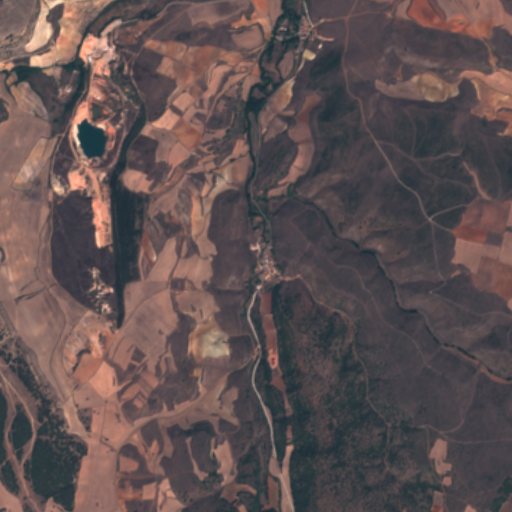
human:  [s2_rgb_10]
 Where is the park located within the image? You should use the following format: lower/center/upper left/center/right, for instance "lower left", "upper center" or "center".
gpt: The park is located in the upper center of the image.
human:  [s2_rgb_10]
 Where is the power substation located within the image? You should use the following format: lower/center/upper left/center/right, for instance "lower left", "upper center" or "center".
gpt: The power substation is located in the center of the image.
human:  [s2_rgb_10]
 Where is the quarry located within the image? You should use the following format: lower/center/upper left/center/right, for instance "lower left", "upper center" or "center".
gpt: The quarry is located in the upper left of the image.
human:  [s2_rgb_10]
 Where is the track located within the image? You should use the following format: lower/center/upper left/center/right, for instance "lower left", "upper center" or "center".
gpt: There is no track in the image.